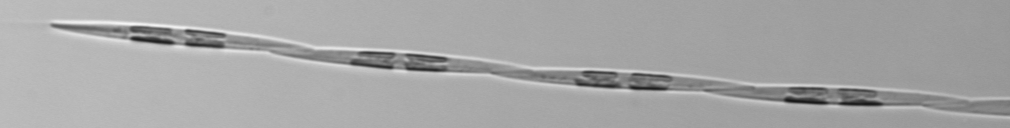
Label: Pseudo-nitzschia